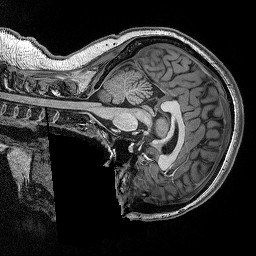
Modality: T1w
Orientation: sagittal
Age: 21
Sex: female